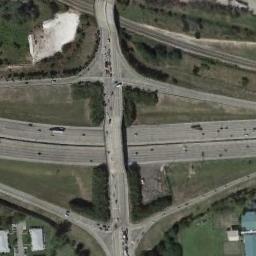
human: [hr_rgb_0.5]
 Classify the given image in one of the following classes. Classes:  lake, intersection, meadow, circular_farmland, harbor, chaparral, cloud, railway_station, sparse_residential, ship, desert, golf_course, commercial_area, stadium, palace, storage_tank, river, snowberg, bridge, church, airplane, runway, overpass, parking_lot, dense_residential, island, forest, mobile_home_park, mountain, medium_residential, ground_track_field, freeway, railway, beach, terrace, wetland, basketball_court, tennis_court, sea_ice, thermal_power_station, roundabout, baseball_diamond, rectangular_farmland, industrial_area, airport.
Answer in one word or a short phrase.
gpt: overpass